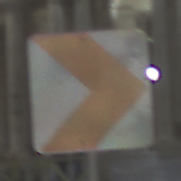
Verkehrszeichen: RichtungstafelnInKurvenKleinLinks
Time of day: Night
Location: Outdoor (Urban)
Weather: PartlyCloudy
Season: NotSpecified
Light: Artificial